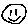
Label: smiley face